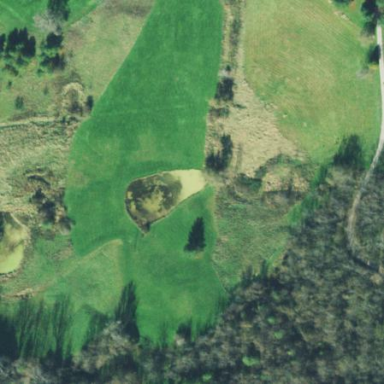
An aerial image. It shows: Well-maintained grassy area serving as golf fairway for the sport of golf.